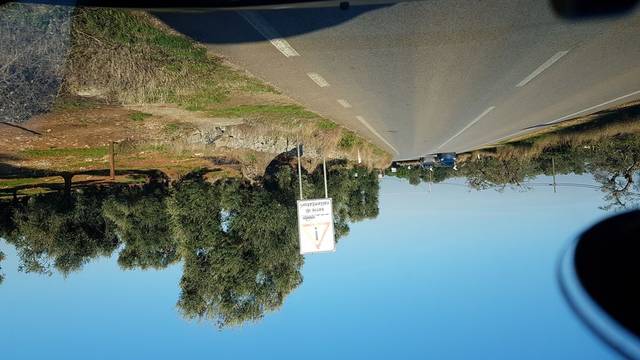
Region: Italy
Coordinates: 40.736, 17.598